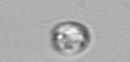
Label: Amoeba